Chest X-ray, PA view. Patient: 47 years old, sex M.
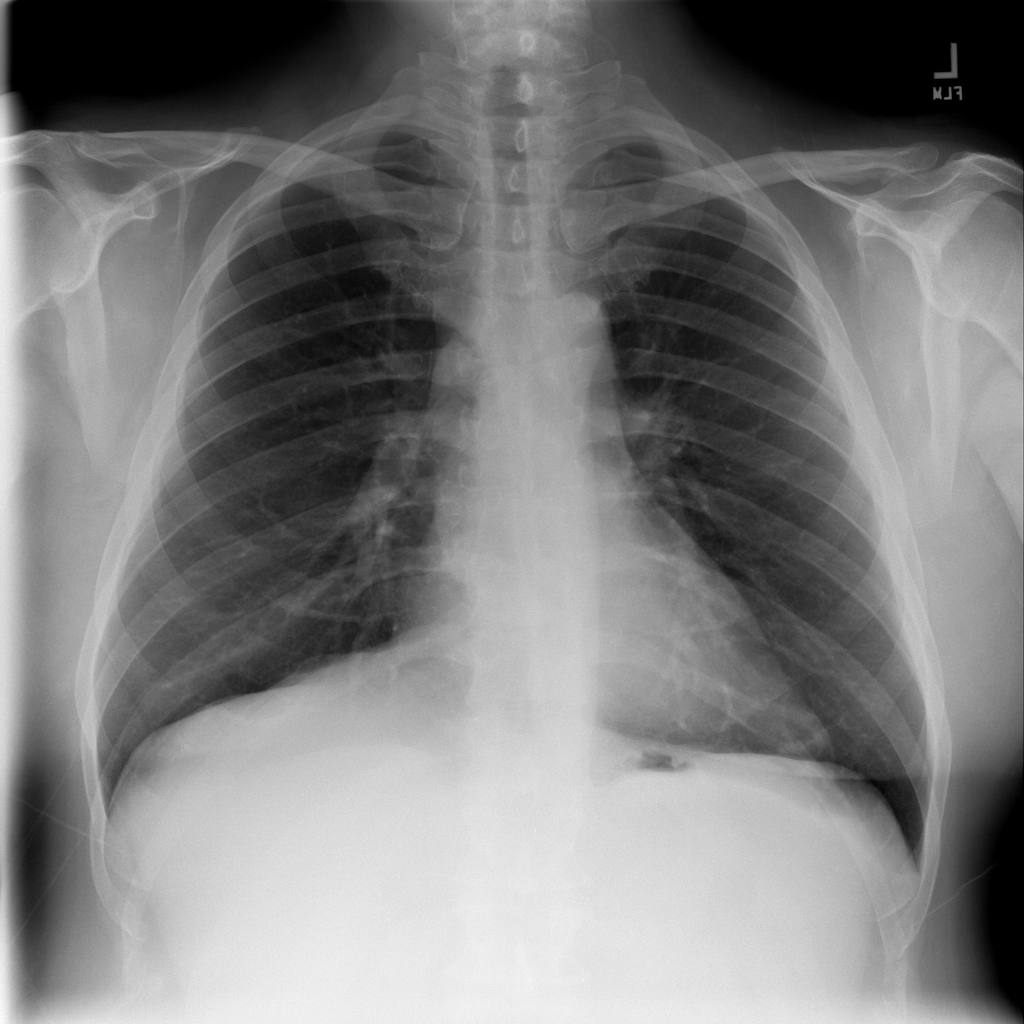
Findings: No Finding